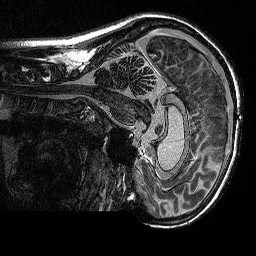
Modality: MP2RAGE
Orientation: sagittal
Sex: female
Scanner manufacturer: siemens
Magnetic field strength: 3 T
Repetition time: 5 s
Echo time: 0.00292 s